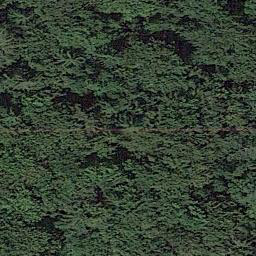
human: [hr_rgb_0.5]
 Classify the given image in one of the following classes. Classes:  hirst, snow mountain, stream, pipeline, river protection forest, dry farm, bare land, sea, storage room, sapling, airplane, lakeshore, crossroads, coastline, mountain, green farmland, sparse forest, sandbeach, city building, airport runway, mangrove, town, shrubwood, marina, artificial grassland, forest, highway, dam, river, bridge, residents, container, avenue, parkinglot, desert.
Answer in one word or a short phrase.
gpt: forest